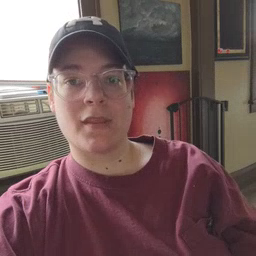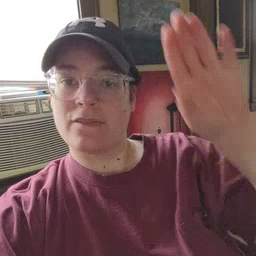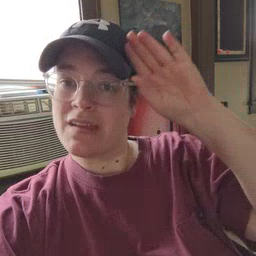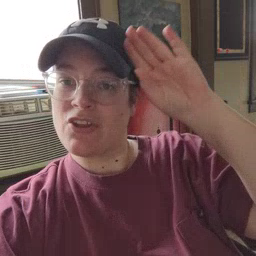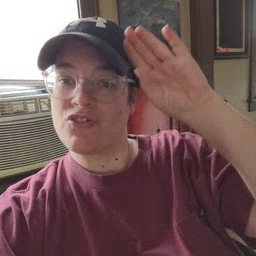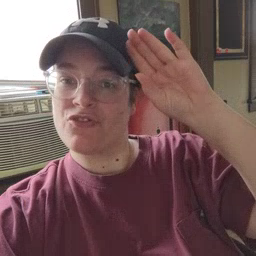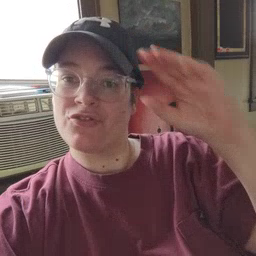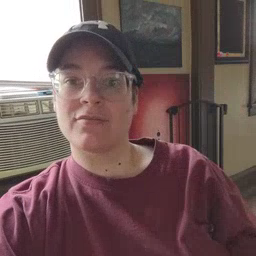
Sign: fireman